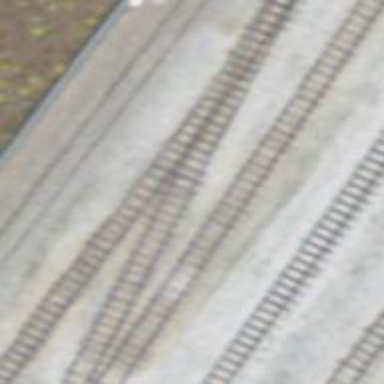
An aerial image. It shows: Narrow-gauge railway with one track passing through yard.